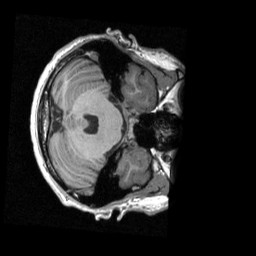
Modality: T1w
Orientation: axial
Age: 28
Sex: male
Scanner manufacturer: siemens
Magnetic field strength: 3 T
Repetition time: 2.3 s
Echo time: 0.00298 s